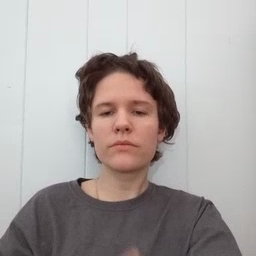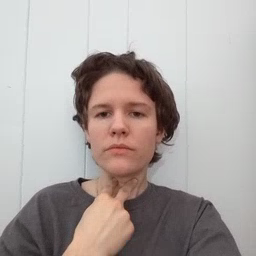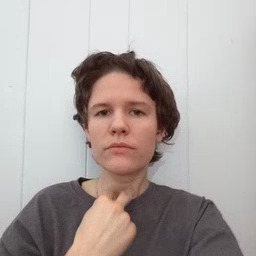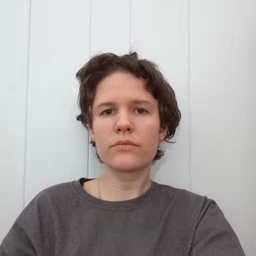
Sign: stuck